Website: lowes
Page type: review-order
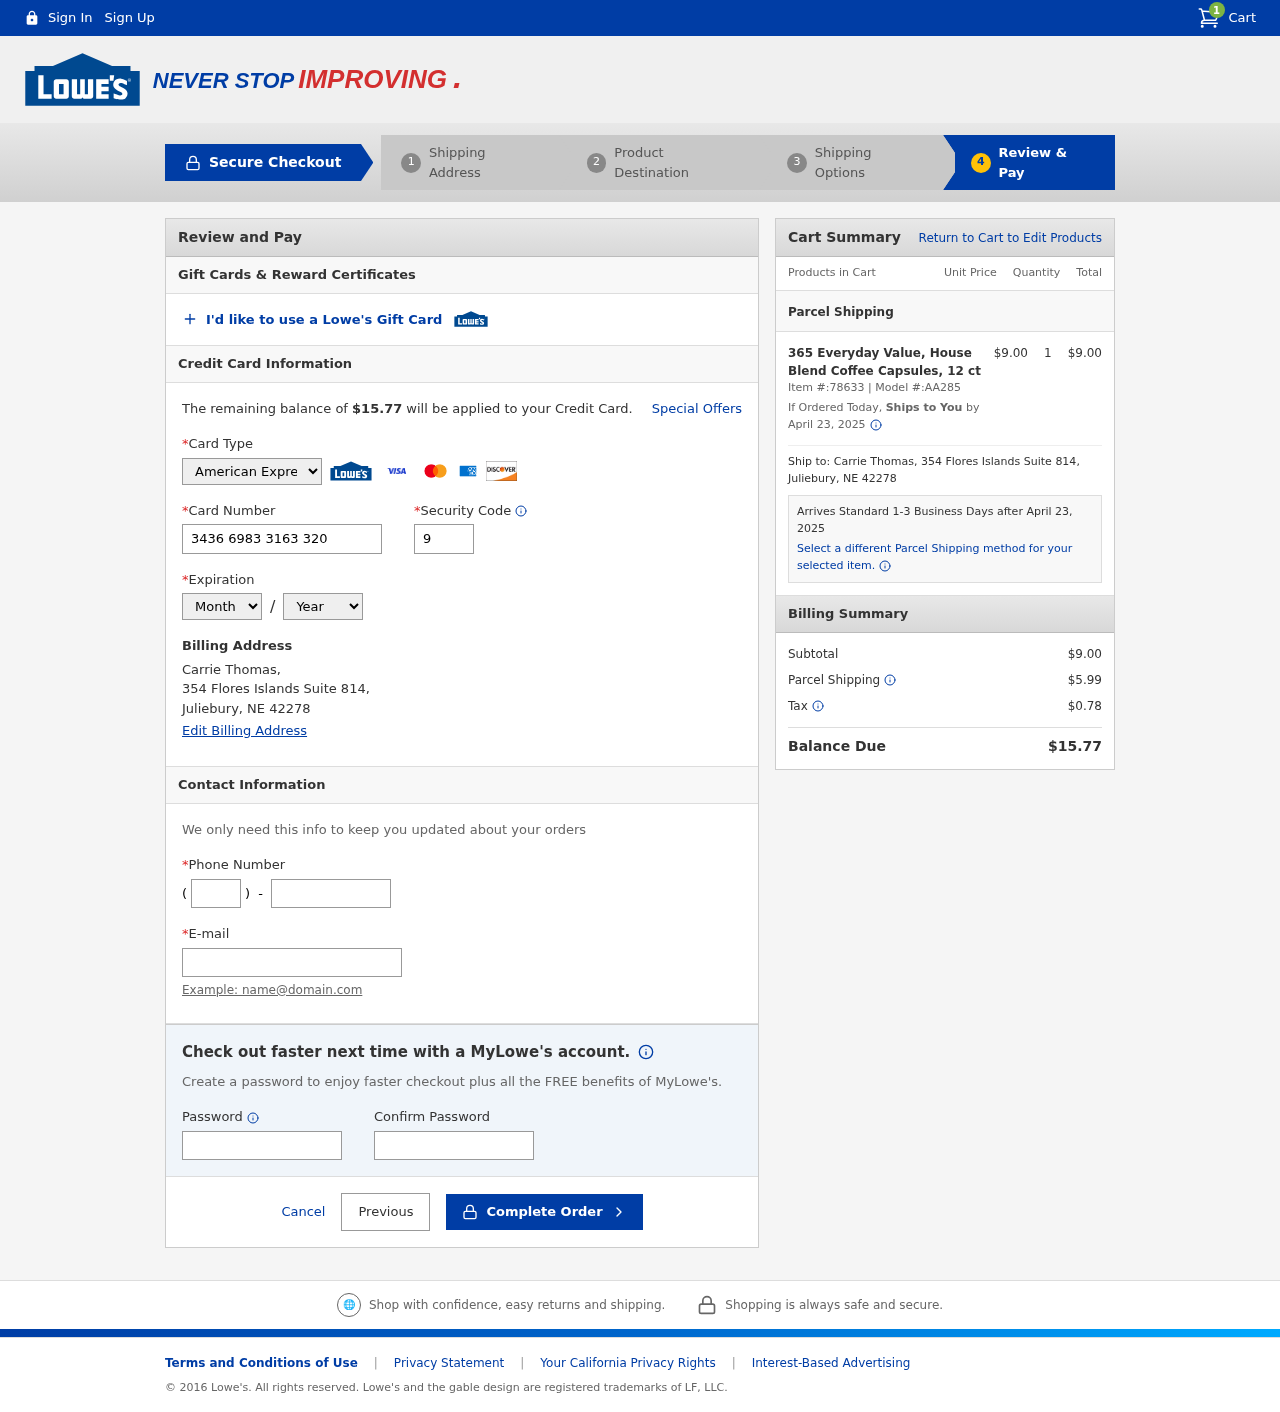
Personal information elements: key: PII_CARD_CVV
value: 9759
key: PII_CARD_EXPIRY_MONTH
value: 01
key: PII_CARD_EXPIRY_YEAR
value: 26
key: PII_CARD_NUMBER
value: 3436 6983 3163 320
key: PII_CARD_TYPE
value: American Express
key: PII_CITY
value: Juliebury
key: PII_EMAIL
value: carriethomas@yahoo.com
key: PII_FULLNAME
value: Carrie Thomas,
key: PII_PHONE
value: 8488240553
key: PII_PHONE_AREA
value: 848
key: PII_POSTCODE
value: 42278
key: PII_STATE_ABBR
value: NE
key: PII_STREET
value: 354 Flores Islands Suite 814
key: PII_STREET
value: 354 Flores Islands Suite 814,
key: PII_FULLNAME2
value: Carrie Thomas
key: PII_POSTCODE_FULL
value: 42278
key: PII_CITY_STATE
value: Juliebury, NE
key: PII_CITY_STATE_ZIP
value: Juliebury, NE 42278
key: PII_POSTCODE_NUMERIC
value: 42278
Product elements: key: PRODUCT1_NAME
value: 365 Everyday Value, House Blend Coffee Capsules, 12 ct
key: PRODUCT1_PRICE
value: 9
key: PRODUCT1_QUANTITY
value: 1
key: PRODUCT1_ITEM_NUMBER
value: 78633
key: PRODUCT1_MODEL_NUMBER
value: AA285
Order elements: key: ORDER_NUM_ITEMS
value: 1
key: ORDER_TOTAL
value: $15.77
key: ORDER_SHIPPING_DATE
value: April 23, 2025
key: ORDER_SUBTOTAL
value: $9.00
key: ORDER_SHIPPING_DATE2
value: April 23, 2025
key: ORDER_SUBTOTAL2
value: $9.00
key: ORDER_SHIPPING_COST
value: $5.99
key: ORDER_TAX
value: $0.78